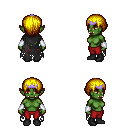
a pixel art fantasy rpg character, female body template, orc, green skin, black tattered cape, red pants, blonde plain hairstyle, purple tiara, white cloth bracers, black shoes, four views (front, back, left, right), 2x2 character sprite sheet, small pixel art, hard edges, no anti-aliasing